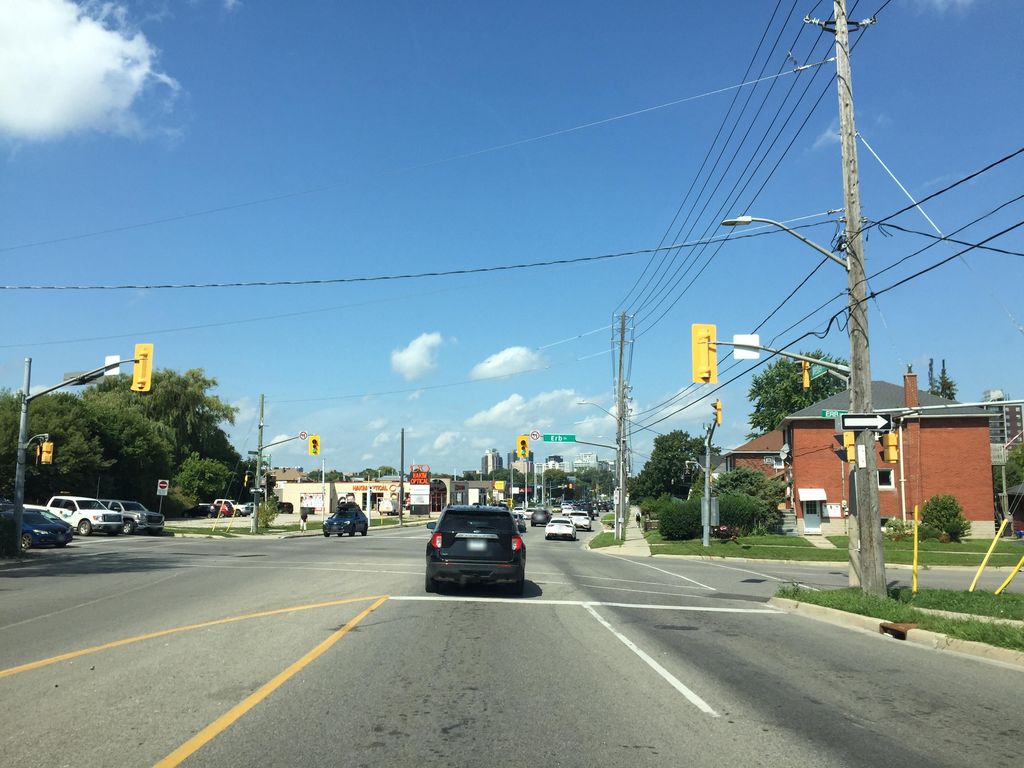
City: kitchener-waterloo